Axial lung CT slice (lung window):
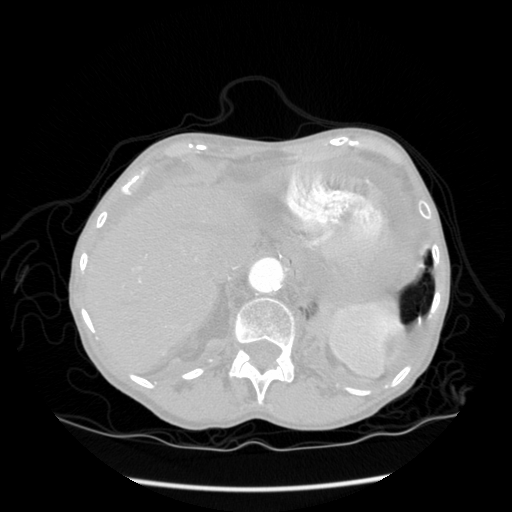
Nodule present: no